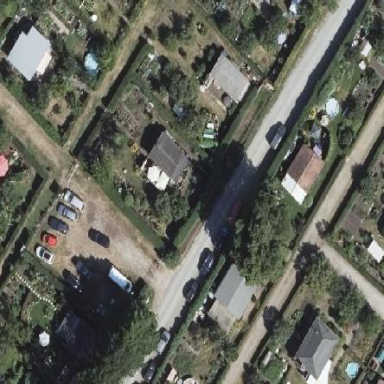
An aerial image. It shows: Plot in the allotments.